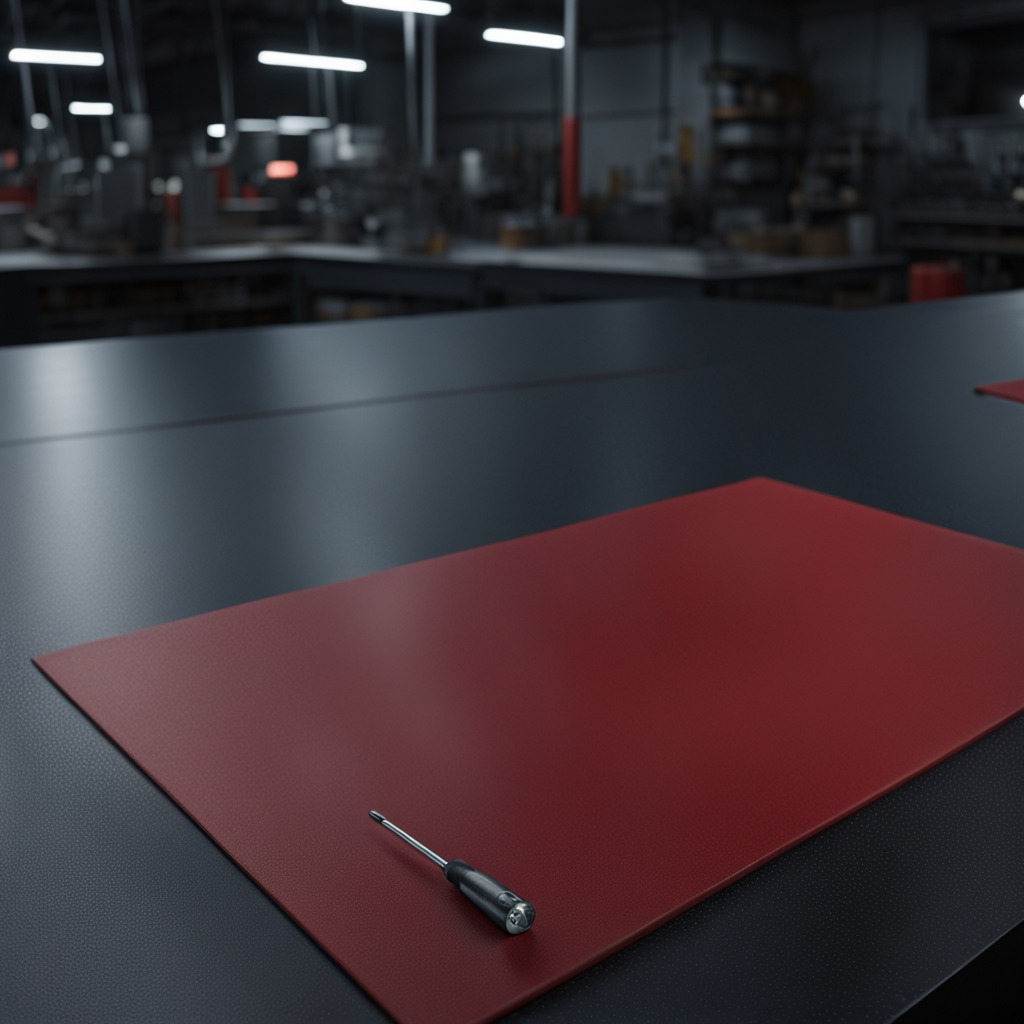
A screwdriver lies on the tabletop.